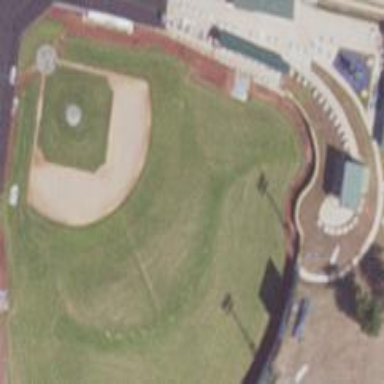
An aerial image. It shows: Baseball pitch for leisure land activities.